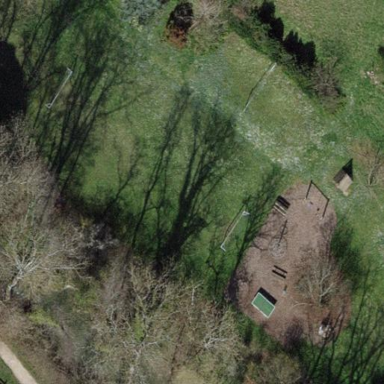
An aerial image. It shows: Lovely park for leisure and relaxation.